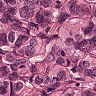
Metastatic tissue present: yes